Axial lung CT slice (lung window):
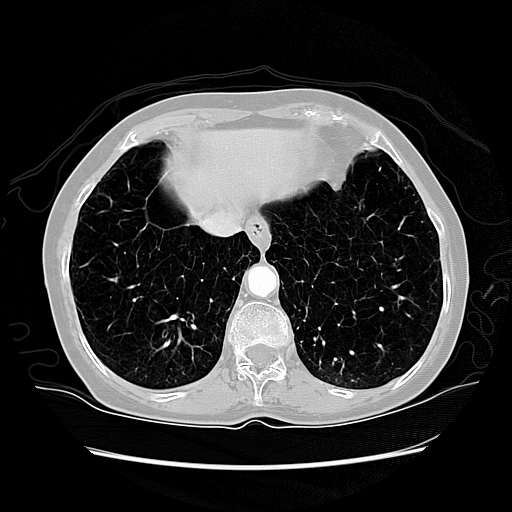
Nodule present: no